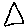
Label: triangle